Interaction volume radius: 10 \u00c5
Interaction volume height: 30 \u00c5
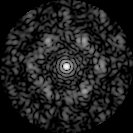
Disorder parameter: 0.6938